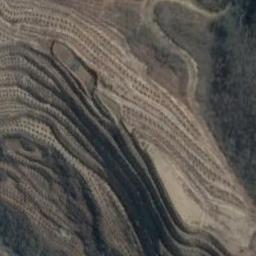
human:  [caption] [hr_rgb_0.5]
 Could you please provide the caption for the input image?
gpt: There are many green plants on the terrace .

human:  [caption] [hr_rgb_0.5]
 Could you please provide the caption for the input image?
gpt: There are four parallel paths between the terraces .

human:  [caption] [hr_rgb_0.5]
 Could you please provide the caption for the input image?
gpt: The bare and green terrace is next to some trees .

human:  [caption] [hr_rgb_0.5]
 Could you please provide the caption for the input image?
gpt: A large layer of brown and green mixed terraces .

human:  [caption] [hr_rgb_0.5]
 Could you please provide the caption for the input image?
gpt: There are many yellow terraces and green ones .